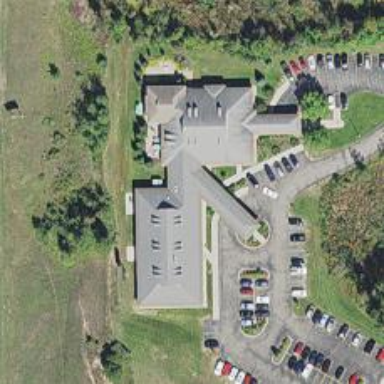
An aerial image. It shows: Healthcare center.